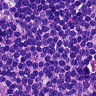
Metastatic tissue present: no